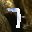
Label: 7